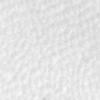
Label: no_change